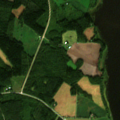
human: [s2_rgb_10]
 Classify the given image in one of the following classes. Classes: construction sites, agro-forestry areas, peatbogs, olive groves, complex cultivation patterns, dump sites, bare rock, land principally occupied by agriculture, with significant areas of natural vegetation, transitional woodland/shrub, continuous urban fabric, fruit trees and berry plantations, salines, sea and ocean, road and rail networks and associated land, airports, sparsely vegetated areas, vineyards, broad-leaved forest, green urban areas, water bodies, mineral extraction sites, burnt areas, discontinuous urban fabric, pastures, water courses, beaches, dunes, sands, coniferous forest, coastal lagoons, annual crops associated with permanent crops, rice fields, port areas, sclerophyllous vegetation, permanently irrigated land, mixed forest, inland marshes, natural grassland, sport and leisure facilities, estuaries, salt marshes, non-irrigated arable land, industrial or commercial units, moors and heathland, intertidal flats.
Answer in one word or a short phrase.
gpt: non-irrigated arable land, mixed forest, water bodies